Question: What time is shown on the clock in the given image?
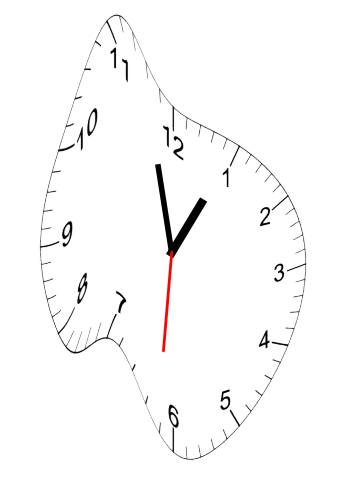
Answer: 12:57:31